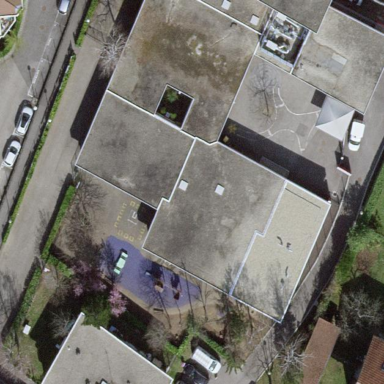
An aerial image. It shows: School building.